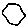
Label: hexagon